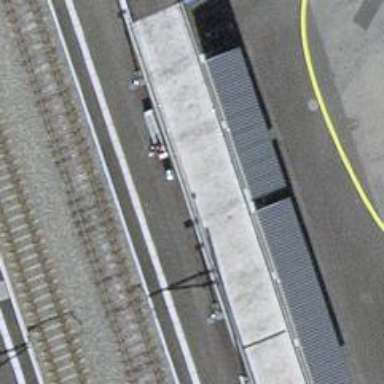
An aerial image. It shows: Railway station that also serves as public transport station.